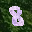
Label: 8